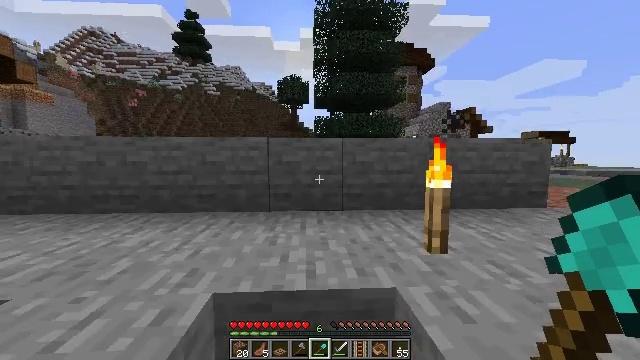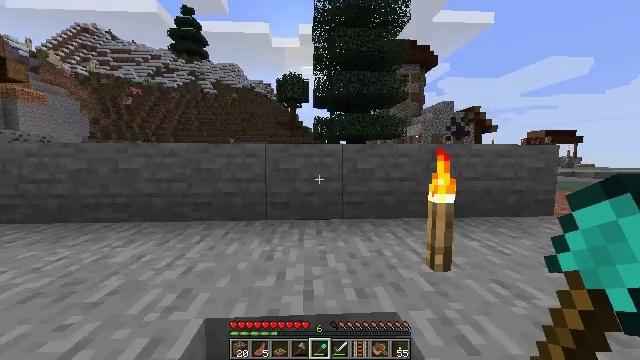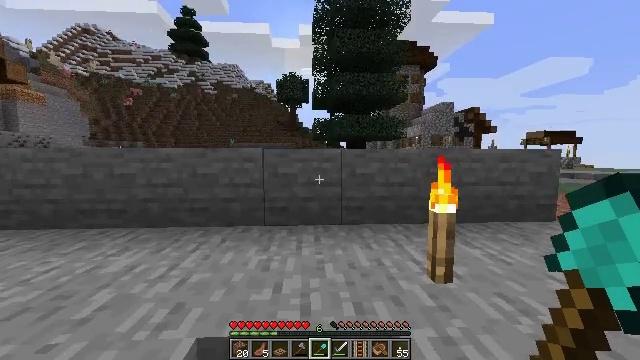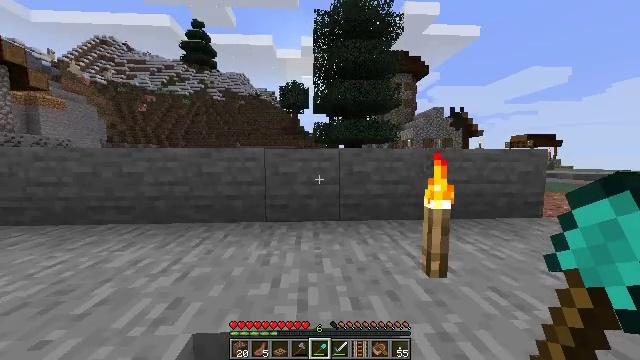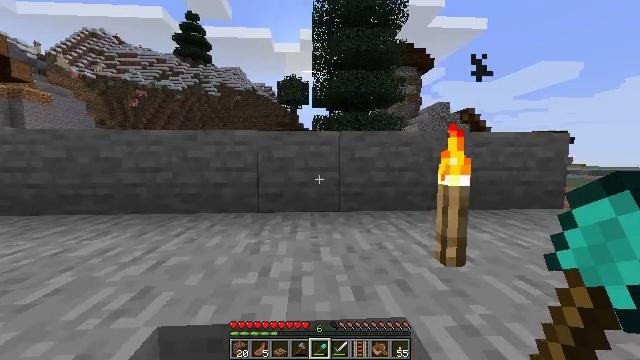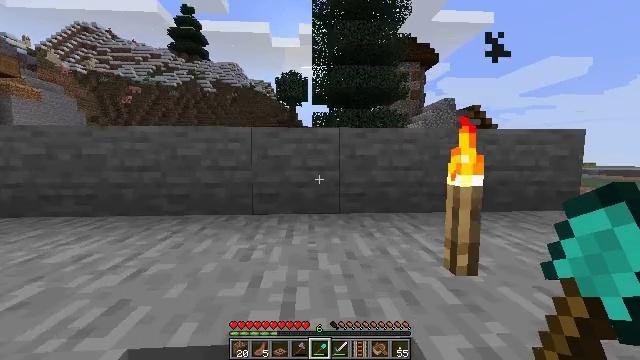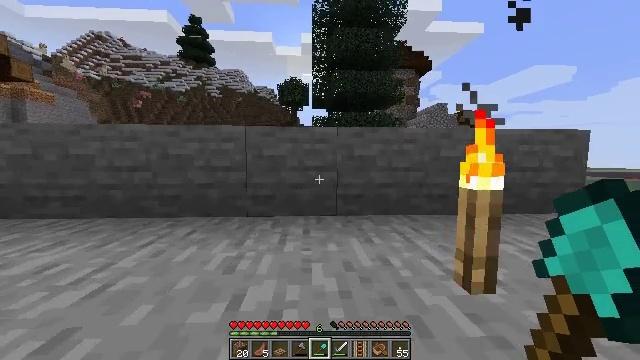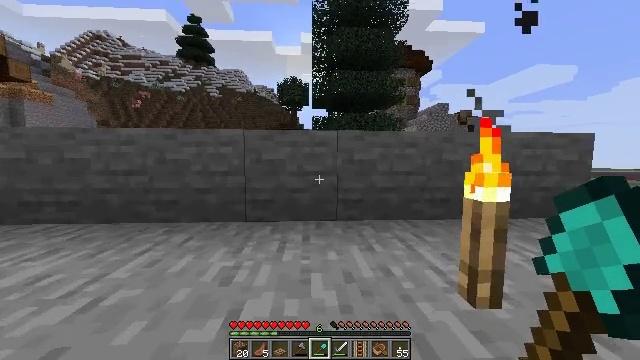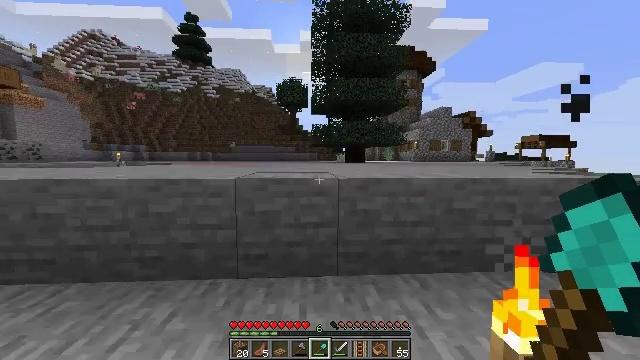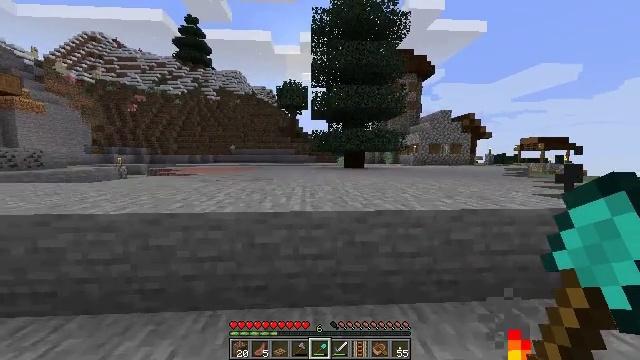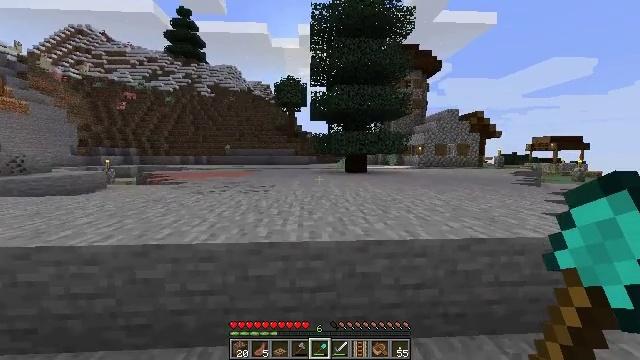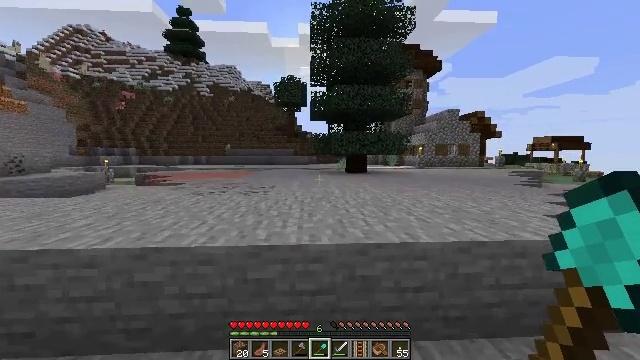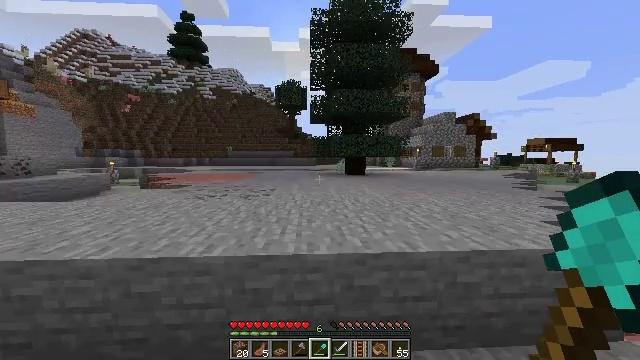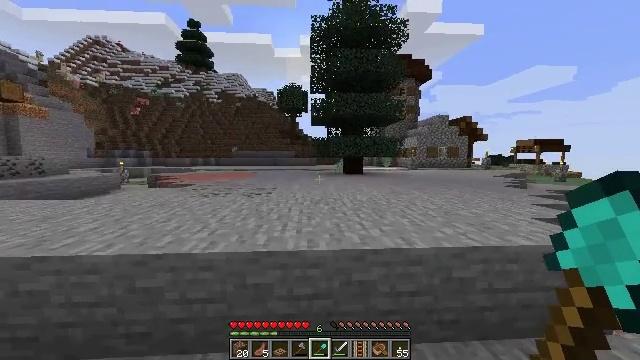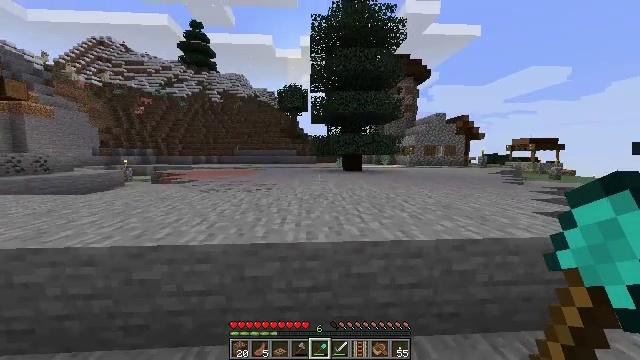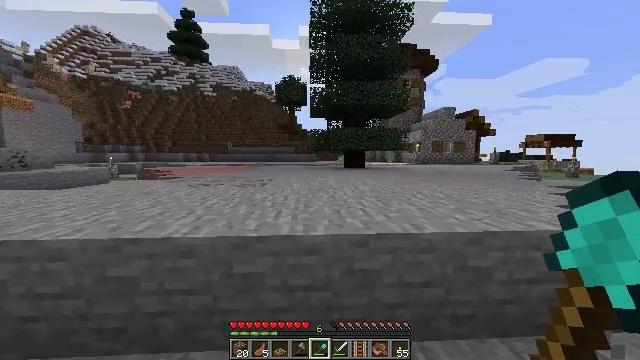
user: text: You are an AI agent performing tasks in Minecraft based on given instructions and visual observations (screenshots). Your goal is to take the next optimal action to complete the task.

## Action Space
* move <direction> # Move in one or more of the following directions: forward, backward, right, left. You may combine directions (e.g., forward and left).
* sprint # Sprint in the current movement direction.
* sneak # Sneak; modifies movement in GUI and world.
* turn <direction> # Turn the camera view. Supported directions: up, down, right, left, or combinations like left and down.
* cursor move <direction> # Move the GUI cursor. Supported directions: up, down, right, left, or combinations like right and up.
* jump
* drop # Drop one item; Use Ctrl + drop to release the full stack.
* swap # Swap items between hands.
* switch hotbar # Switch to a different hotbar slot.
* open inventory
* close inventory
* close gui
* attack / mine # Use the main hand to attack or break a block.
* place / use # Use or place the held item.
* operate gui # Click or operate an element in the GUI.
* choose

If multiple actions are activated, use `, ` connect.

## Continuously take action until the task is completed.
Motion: motion action
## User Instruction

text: Harvest the poppy flower.
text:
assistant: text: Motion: move forward, jump
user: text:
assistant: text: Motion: move forward, jump
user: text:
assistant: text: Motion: move forward, jump
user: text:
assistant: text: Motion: move forward, jump
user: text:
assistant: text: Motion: move forward, jump
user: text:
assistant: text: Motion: move forward, sprint, jump
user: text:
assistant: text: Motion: move forward, sprint, jump
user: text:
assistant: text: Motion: move forward, sprint, jump
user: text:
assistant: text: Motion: move forward, sprint, jump
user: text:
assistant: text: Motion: move forward, jump
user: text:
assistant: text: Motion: move forward, jump
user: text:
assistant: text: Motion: move forward, jump
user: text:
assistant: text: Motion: move forward, jump
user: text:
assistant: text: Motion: move forward, jump
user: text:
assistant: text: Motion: move forward, jump
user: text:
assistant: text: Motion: move forward, sprint, jump
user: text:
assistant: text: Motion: move forward, sprint, jump
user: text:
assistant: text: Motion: move forward, sprint, jump
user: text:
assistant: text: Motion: move forward, jump
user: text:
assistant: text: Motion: move forward, turn left and down, jump
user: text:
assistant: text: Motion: move forward and move right, turn left and down, jump
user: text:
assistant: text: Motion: move forward and move right, turn left and down, jump
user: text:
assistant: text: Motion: move forward and move right, turn left, jump
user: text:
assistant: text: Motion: move right, turn left, jump
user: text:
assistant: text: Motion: move right, turn left
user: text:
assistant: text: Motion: no_op
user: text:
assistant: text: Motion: no_op
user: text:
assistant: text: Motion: no_op
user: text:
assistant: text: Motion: no_op
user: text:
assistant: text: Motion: no_op